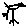
Label: bird